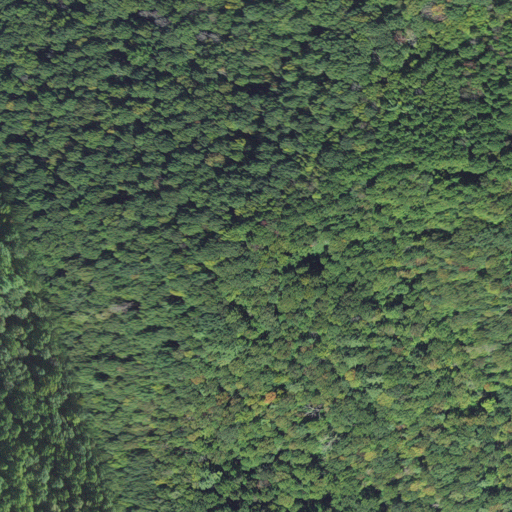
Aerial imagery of mountain in North Carolina named Billy Top containing deciduous forest and mixed forest